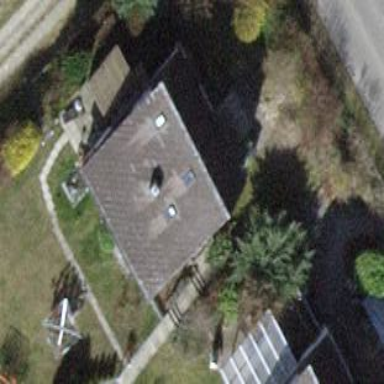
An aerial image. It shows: Detached building with saltbox-shaped roof.